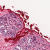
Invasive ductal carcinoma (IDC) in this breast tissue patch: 0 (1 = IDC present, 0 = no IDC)